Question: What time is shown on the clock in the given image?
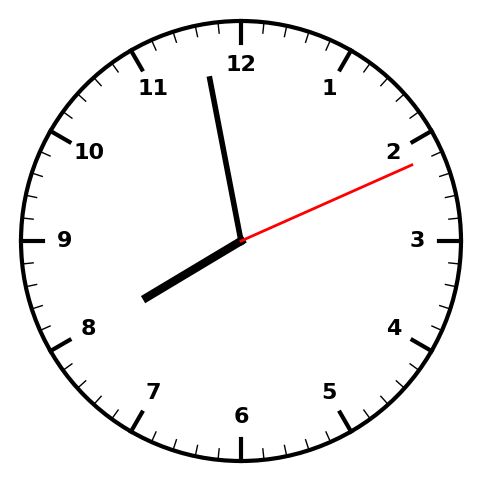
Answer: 07:58:11